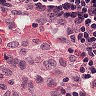
Metastatic tissue present: no